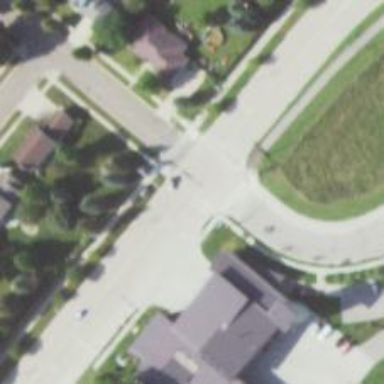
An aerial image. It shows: Footway crossing marked with zebra road marking.